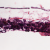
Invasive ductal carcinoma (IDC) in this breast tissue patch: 0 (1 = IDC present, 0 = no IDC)